Interaction volume radius: 5 \u00c5
Interaction volume height: 15 \u00c5
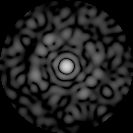
Disorder parameter: 0.8164